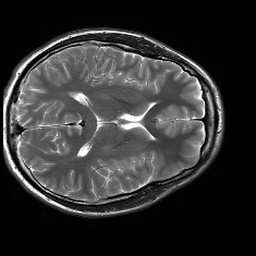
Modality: T2w
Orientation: axial
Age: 22
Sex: male
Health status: healthy
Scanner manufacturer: siemens
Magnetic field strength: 3 T
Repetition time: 4.01 s
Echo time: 0.116 s